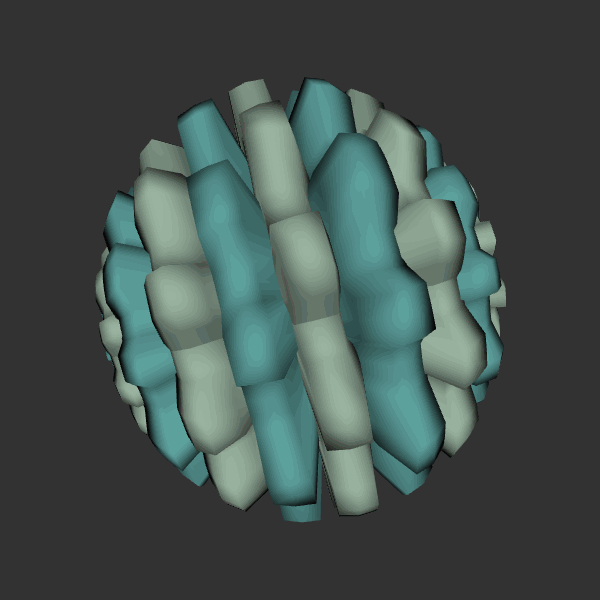
Background: dark